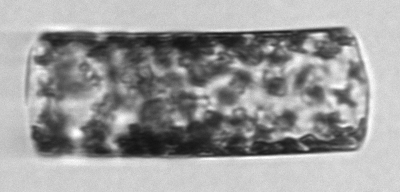
Label: Guinardia_flaccida